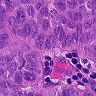
Metastatic tissue present: yes